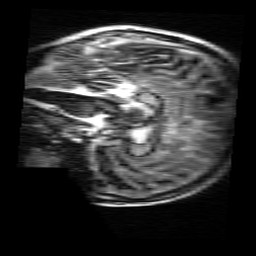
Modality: MP2RAGE
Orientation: sagittal
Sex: female
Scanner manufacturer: siemens
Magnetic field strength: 3 T
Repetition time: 5 s
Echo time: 0.00368 s